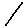
Label: line